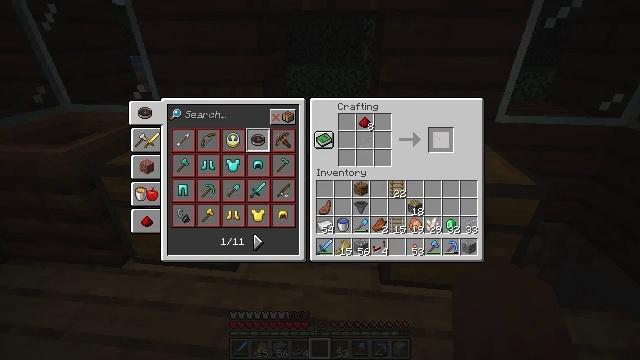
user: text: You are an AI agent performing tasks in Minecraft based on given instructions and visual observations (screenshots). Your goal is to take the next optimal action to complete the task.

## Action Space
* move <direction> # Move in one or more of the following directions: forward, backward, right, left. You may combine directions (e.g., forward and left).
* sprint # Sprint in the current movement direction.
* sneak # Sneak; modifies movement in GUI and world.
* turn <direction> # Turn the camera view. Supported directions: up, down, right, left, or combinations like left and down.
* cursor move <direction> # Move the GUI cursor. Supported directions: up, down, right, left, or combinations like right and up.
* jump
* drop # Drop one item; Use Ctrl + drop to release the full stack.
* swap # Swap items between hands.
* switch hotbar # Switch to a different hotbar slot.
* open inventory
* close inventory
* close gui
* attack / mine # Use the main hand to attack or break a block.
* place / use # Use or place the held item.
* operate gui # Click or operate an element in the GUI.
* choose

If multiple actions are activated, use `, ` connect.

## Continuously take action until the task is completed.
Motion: motion action
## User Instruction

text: Use the crafting table to make a redstone torch.
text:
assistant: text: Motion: sneak